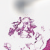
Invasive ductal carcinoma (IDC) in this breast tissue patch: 0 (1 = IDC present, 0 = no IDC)